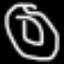
Label: donut